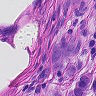
Metastatic tissue present: yes